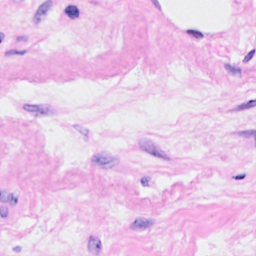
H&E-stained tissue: Breast